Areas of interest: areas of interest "Hongdou Commercial Plaza"
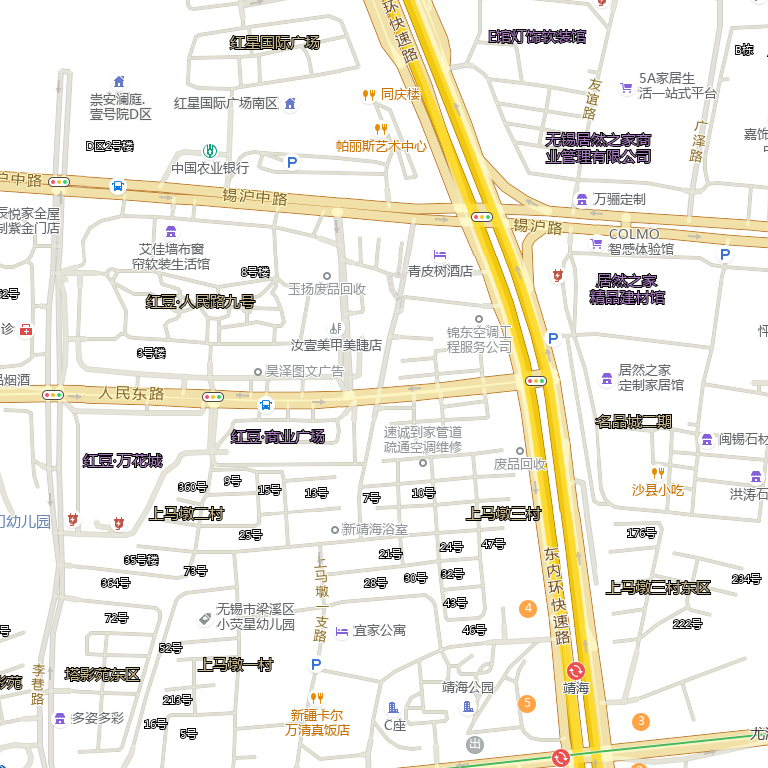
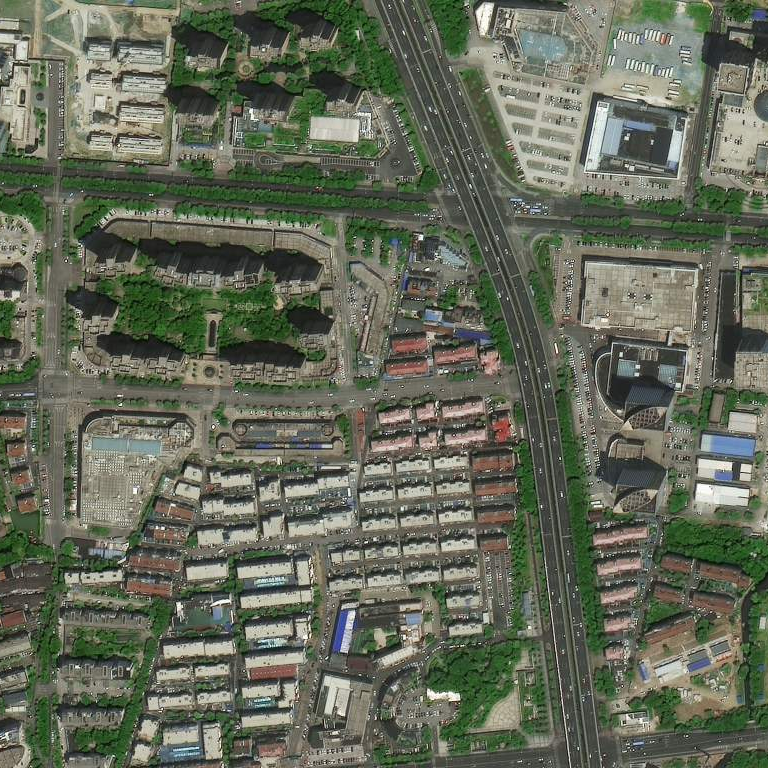